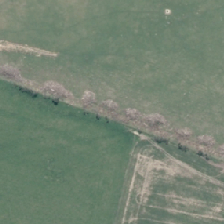
Land cover: high_producing_grassland